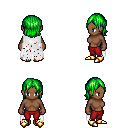
a pixel art fantasy rpg character, female body template, human, dark skin, white tattered cape, red pants, green long bangs hairstyle, gold boots, four views (front, back, left, right), 2x2 character sprite sheet, small pixel art, hard edges, no anti-aliasing